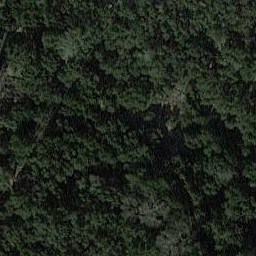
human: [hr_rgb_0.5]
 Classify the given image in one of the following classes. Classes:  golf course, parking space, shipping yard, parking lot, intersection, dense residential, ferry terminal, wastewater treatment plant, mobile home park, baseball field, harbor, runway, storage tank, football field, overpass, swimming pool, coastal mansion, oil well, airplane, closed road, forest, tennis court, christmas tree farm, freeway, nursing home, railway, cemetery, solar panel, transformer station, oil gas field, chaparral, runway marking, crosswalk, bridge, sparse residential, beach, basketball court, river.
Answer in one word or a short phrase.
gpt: forest